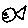
Label: fish